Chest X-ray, PA view. Patient: 53 years old, sex F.
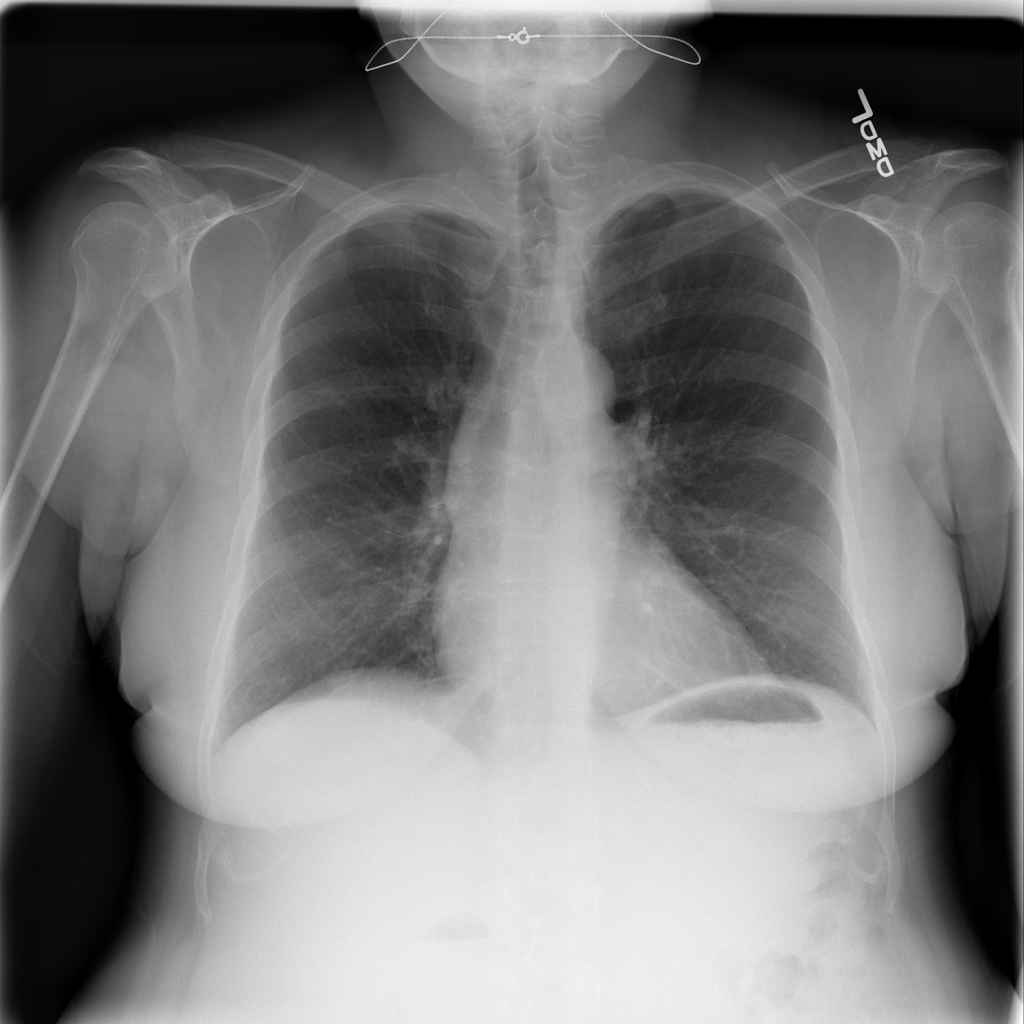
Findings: No Finding